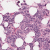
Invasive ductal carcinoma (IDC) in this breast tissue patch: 1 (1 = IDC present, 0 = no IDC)